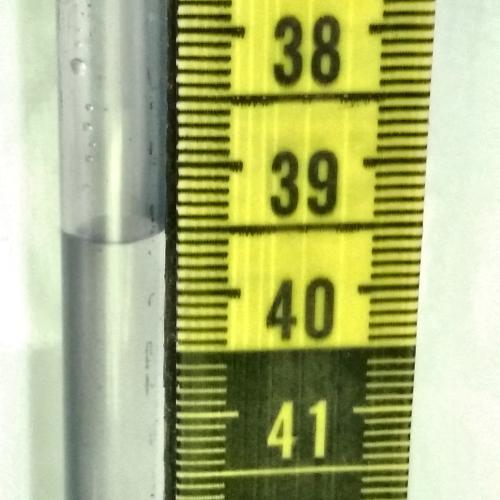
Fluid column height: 39.5 cm